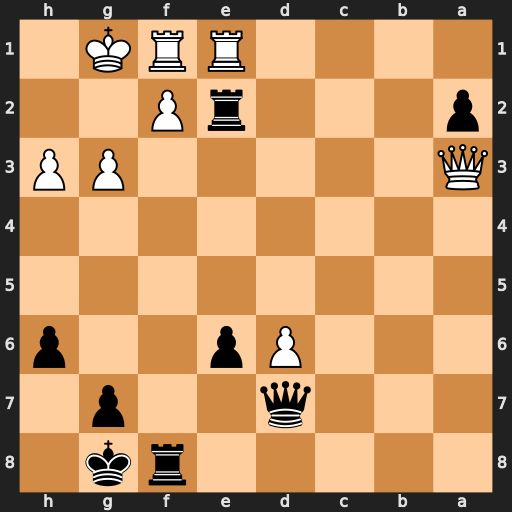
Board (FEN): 5rk1/3q2p1/3Pp2p/8/8/Q5PP/p3rP2/4RRK1
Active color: b
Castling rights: -
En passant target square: -
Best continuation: Rfxf2 Rxe2 Rxe2